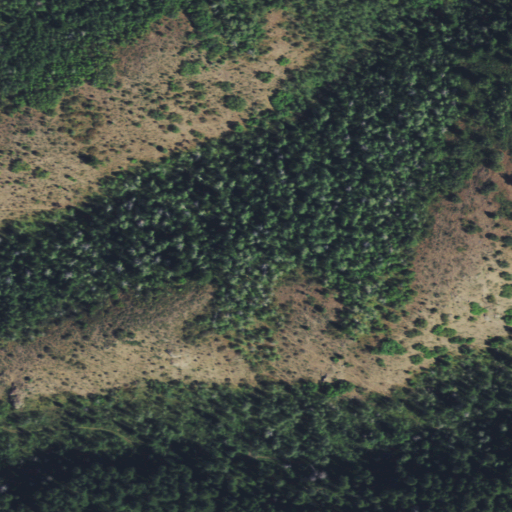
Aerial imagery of valley in Wyoming named Suter Canyon containing evergreen forest, shrub, and deciduous forest